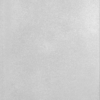
Label: dusty